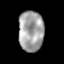
Tissue: prostate
Cell type: T cells
Senescence score: 0.2915
Nuclear area (px): 997
Mean DAPI intensity: 162.613